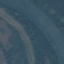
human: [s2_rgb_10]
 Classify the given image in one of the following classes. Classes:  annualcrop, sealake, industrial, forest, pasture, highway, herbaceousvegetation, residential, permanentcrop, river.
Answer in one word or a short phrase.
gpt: River